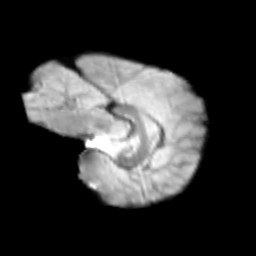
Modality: T2w
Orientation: sagittal
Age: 11
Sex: female
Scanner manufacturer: siemens
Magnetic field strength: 3 T
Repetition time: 3.8 s
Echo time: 0.07 s